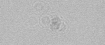
Label: camera_spot